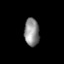
Tissue: prostate
Cell type: T cells
Senescence score: 0.7057
Nuclear area (px): 409
Mean DAPI intensity: 139.237